Question: I'm using 'Bootstrap' to layout my page and use modal boxes at some places.
Now when I click on a link, it opens a confirmation modal box, at least it's suppose to.
However, if the window is too wide (~ >700px) it will only show part of the modal box:

If the window is small enough (maybe related to responsiveness) it will show the whole screen.
Here is how I implemented the modal box.
'''
<a class="confirm-delete" data-id=someValue role="button"><i class="icon-trash"></i></a>
$('.confirm-delete').click(function(e) {
e.preventDefault();
var id = $(this).data('id');
$('#deleteConfirmation').data('id', id).modal('show');
});
$('#deleteConfirmation').bind('show', function() {
var id = $(this).data('id');
});
'''
Here is part of the css and scripts I include:
'''
<link rel="stylesheet" href="${cherrypy.url('/asset/css/bootstrap.css')}" media="screen" />
<link rel="stylesheet" href="${cherrypy.url('/asset/css/glyphicons.css')}" media="screen" />
<link rel="stylesheet" href="${cherrypy.url('/asset/css/datepicker.css')}" media="screen" />
<link href="//netdna.bootstrapcdn.com/twitter-bootstrap/2.3.1/css/bootstrap-combined.min.css" rel="stylesheet">
<link rel="stylesheet" href="${cherrypy.url('/asset/css/modified-bootstrap-responsive.min.css')}" media="screen" />
<link rel="stylesheet" href="http://code.jquery.com/ui/1.9.2/themes/base/jquery-ui.css" type="text/css" />
'''
Any ideas what could be the reason for the not completely showing modal box? Sorry, I can't reproduce the problem in a fiddle nor provide a live site.
'''
<script src="http://code.jquery.com/jquery-1.8.3.js" type="text/javascript"></script>
<script src="http://code.jquery.com/ui/1.9.2/jquery-ui.js" type="text/javascript"></script>
<script src="//netdna.bootstrapcdn.com/twitter-bootstrap/2.3.1/js/bootstrap.min.js"></script>
<script src="${cherrypy.url('/asset/js/bootstrap-datepicker.js')}"></script>
'''
EDIT:
I don't have much content on the HTML page. Just a button and the confirmation box.
This is the structure of the page:
'''
<%! import cherrypy %>
<!DOCTYPE html>
<html>
<head>
<%include file="header.mako"/>
</head>
<!-- Piwik Tracking Code -->
<body>
<%include file="navigation.mako"/>
<div class="container">
<p>
${self.body()}
</p>
</div>
</body>
</html>
'''
'header.mako' consists of the style sheets I posted above and '${self.body()}' is the confirmation dialog and JS (posted above):
'''
<div class="modal hide fade" id="deleteConfirmation" tabindex="-1" role="dialog" aria-hidden="true">
<div class="modal-header">
<button type="button" class="close" data-dismiss="modal" aria-hidden="true">x</button
<h3>Confirmation</h3>
</div>
<div class="modal-body"><p class="error-text">Sure?</p>
</div>
<div class="modal-footer">
<button class="btn" data-dismiss="modal" aria-hidden="true">Cancel</button><a href="${cherrypy.url('email=')}" class="btn btn-danger">Delete</a>
</div>
</div>
'''
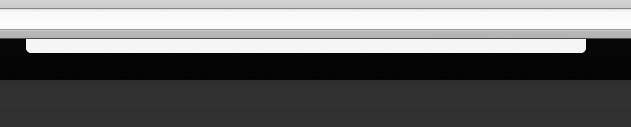
Answer: Looks like this line:
'''
<link rel="stylesheet" href="${cherrypy.url('/asset/css/bootstrap.css')}" media="screen" />
'''
is conflicting with the combined bootstrap file coming from the cdn:
'''
<link href="//netdna.bootstrapcdn.com/twitter-bootstrap/2.3.1/css/bootstrap-combined.min.css" rel="stylesheet">
'''
Just remove the bootstrap.css link coming from assets and you should be good.
Note: This was derived from the comments - just putting here in case this happens to anyone else